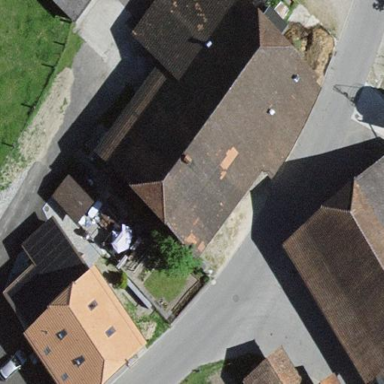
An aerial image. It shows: Farm building.